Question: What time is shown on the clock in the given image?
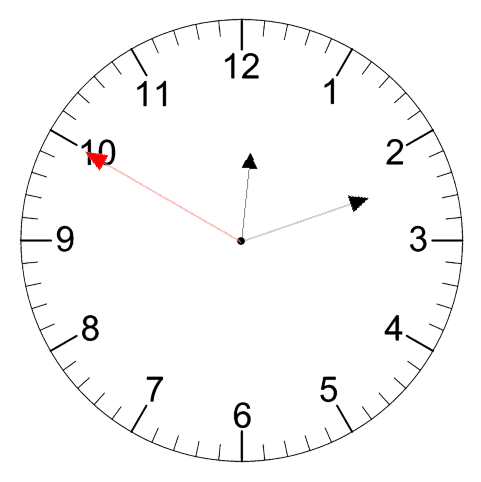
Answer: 12:11:50